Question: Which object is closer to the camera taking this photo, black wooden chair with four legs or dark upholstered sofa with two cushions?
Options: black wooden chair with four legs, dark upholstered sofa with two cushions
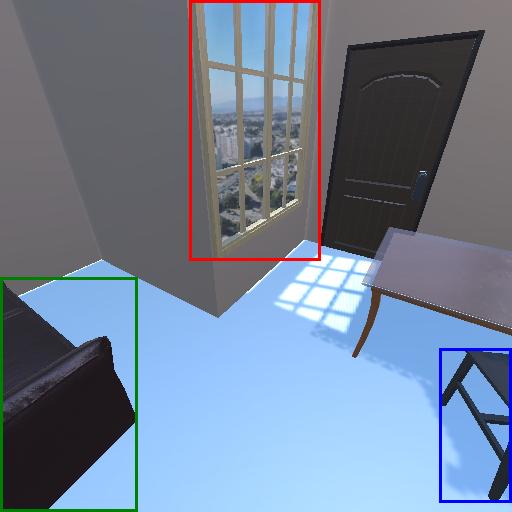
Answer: black wooden chair with four legs